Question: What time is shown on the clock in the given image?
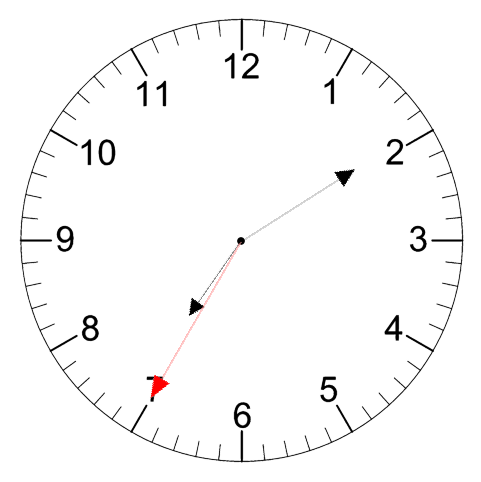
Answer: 07:09:35